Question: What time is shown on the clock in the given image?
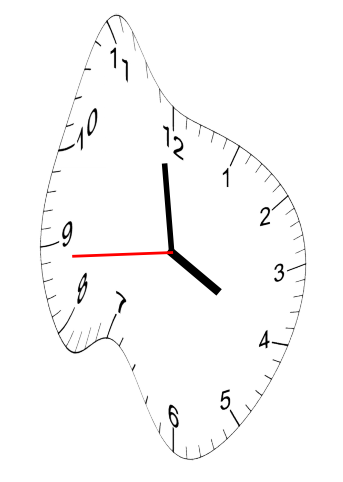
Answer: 03:58:44